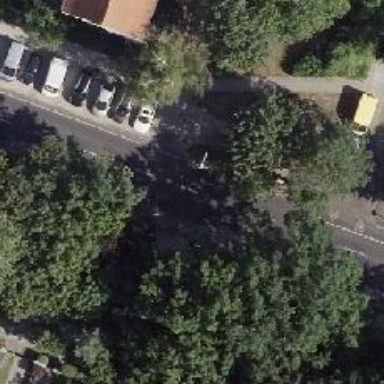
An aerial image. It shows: Asphalt service road.